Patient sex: M
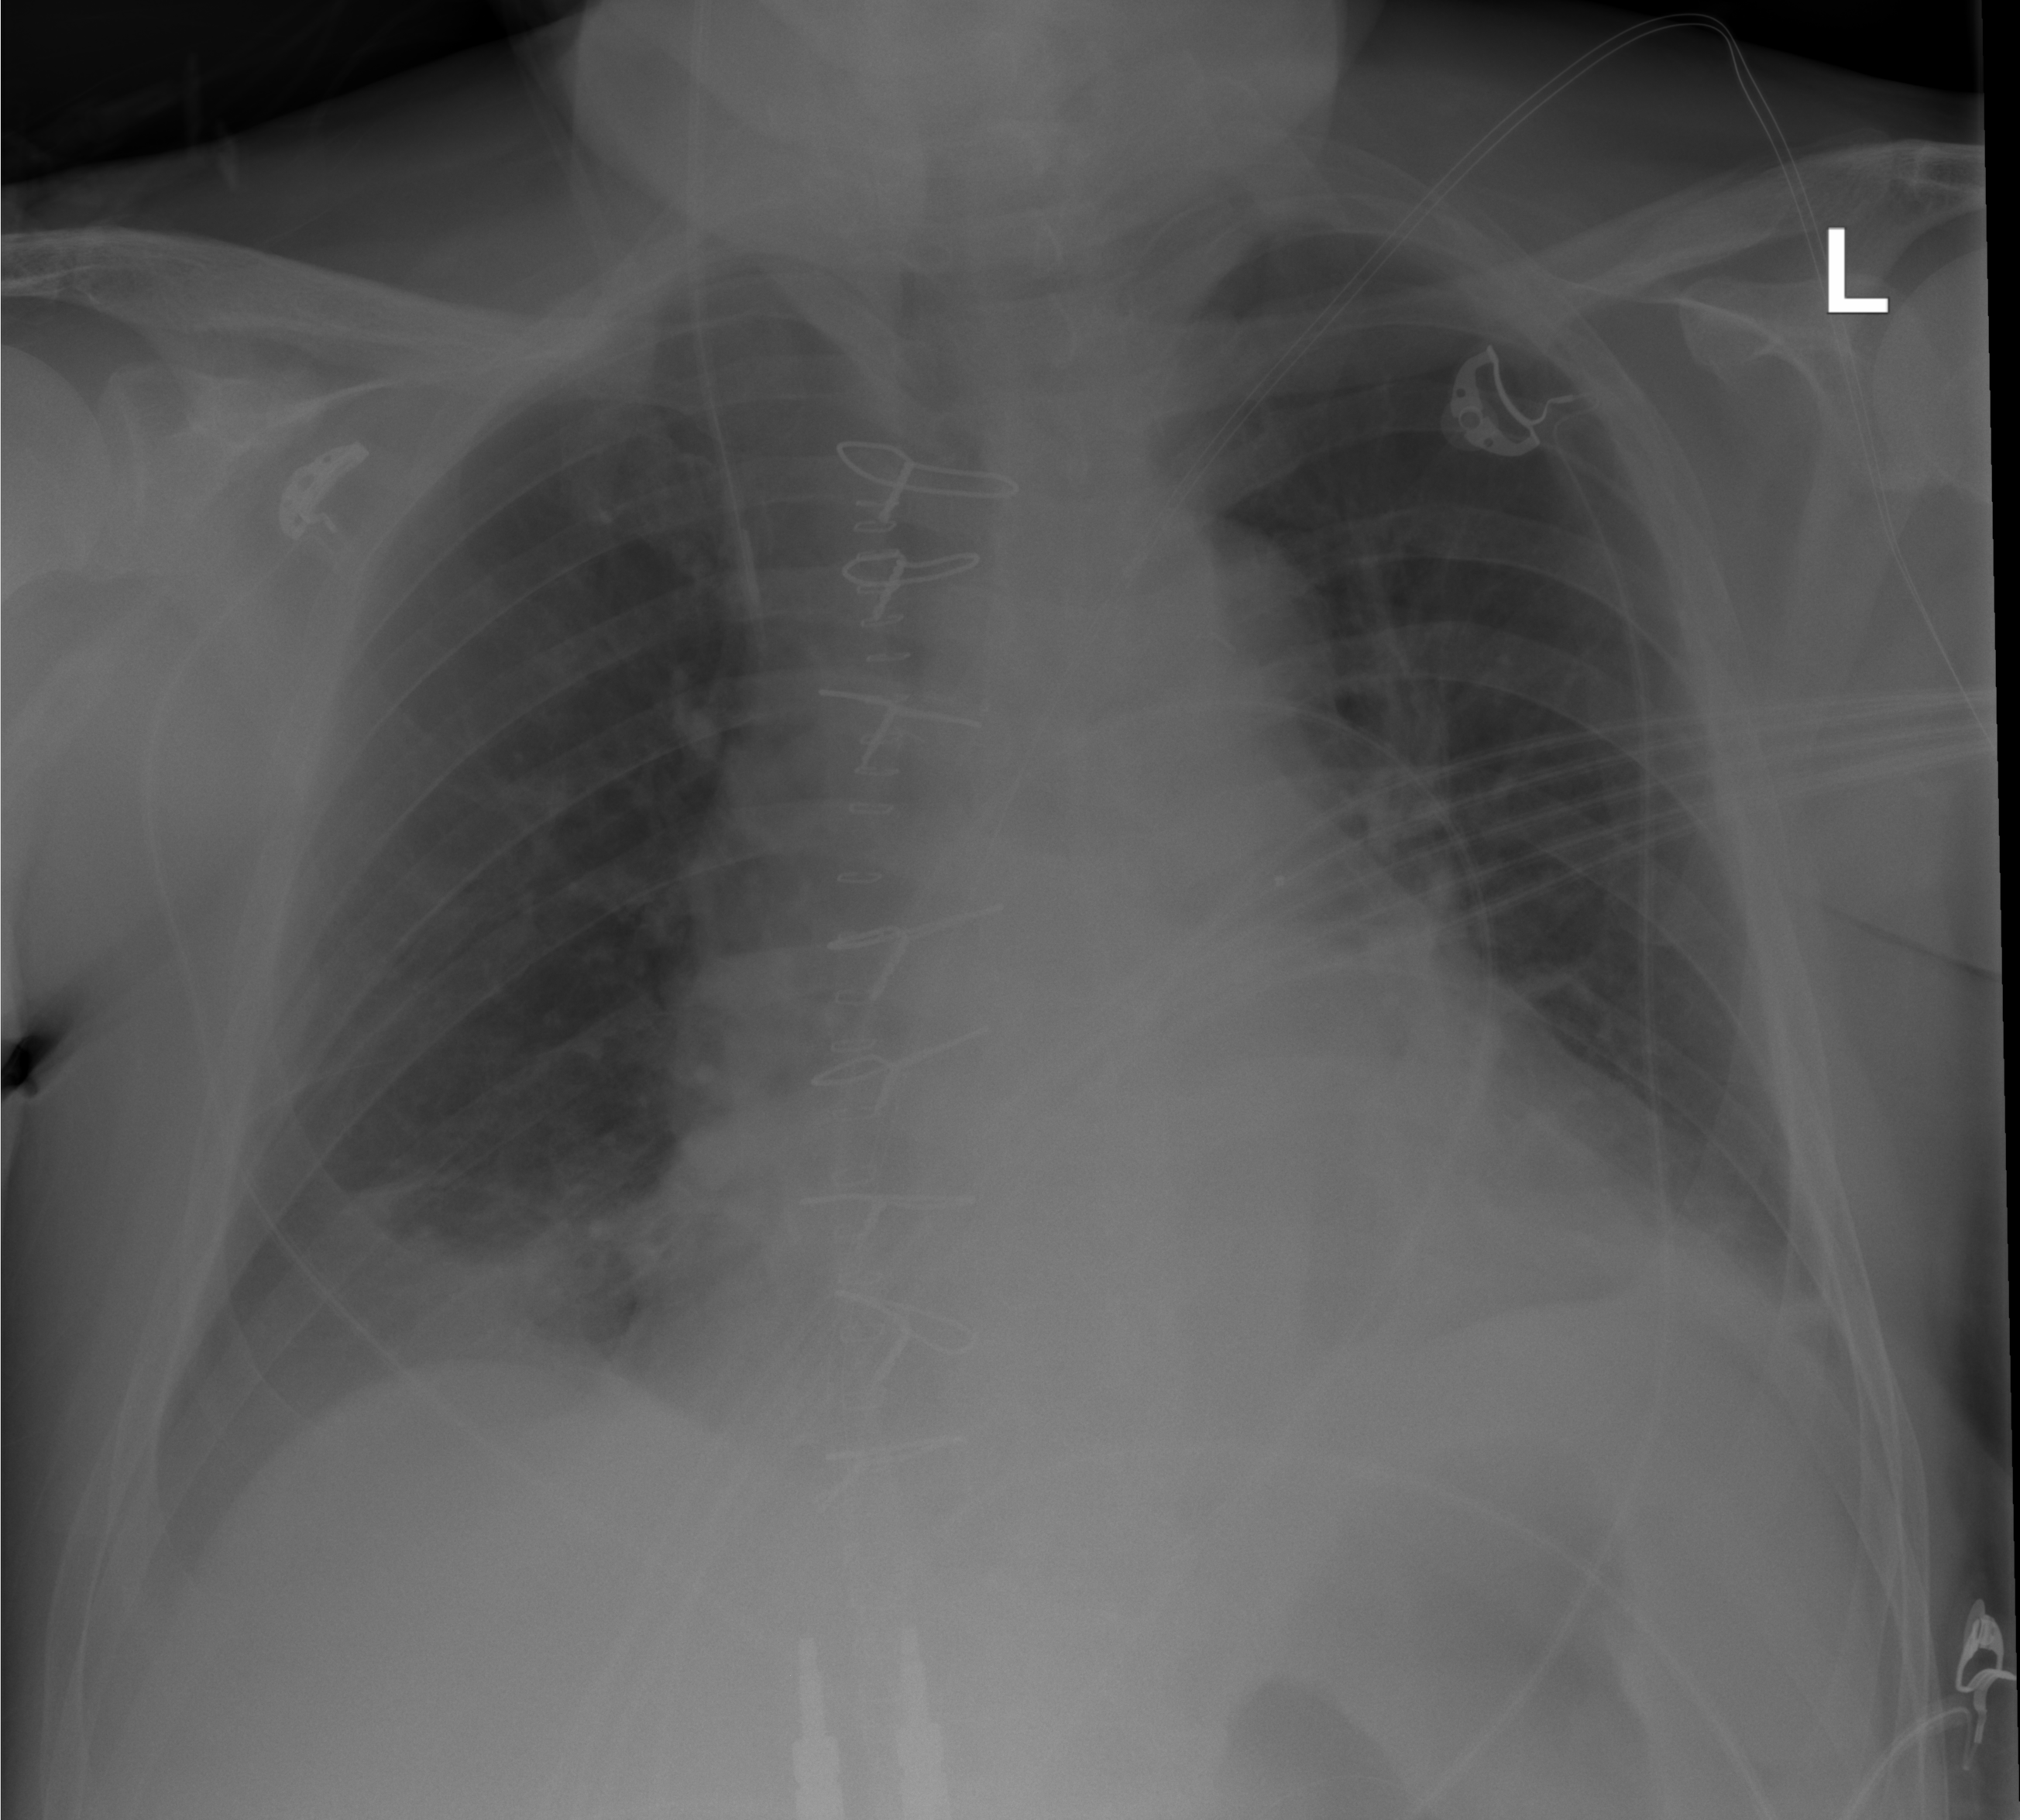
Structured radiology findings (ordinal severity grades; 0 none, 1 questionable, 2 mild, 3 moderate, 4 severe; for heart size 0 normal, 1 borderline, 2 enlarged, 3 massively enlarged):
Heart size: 2
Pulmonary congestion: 0
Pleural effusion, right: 0
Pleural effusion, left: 0
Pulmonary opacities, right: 2
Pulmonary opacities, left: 1
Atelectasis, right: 2
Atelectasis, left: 2